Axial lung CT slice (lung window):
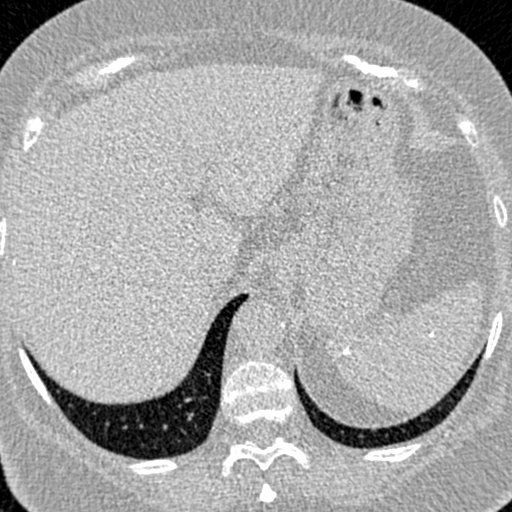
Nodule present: no